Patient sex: F
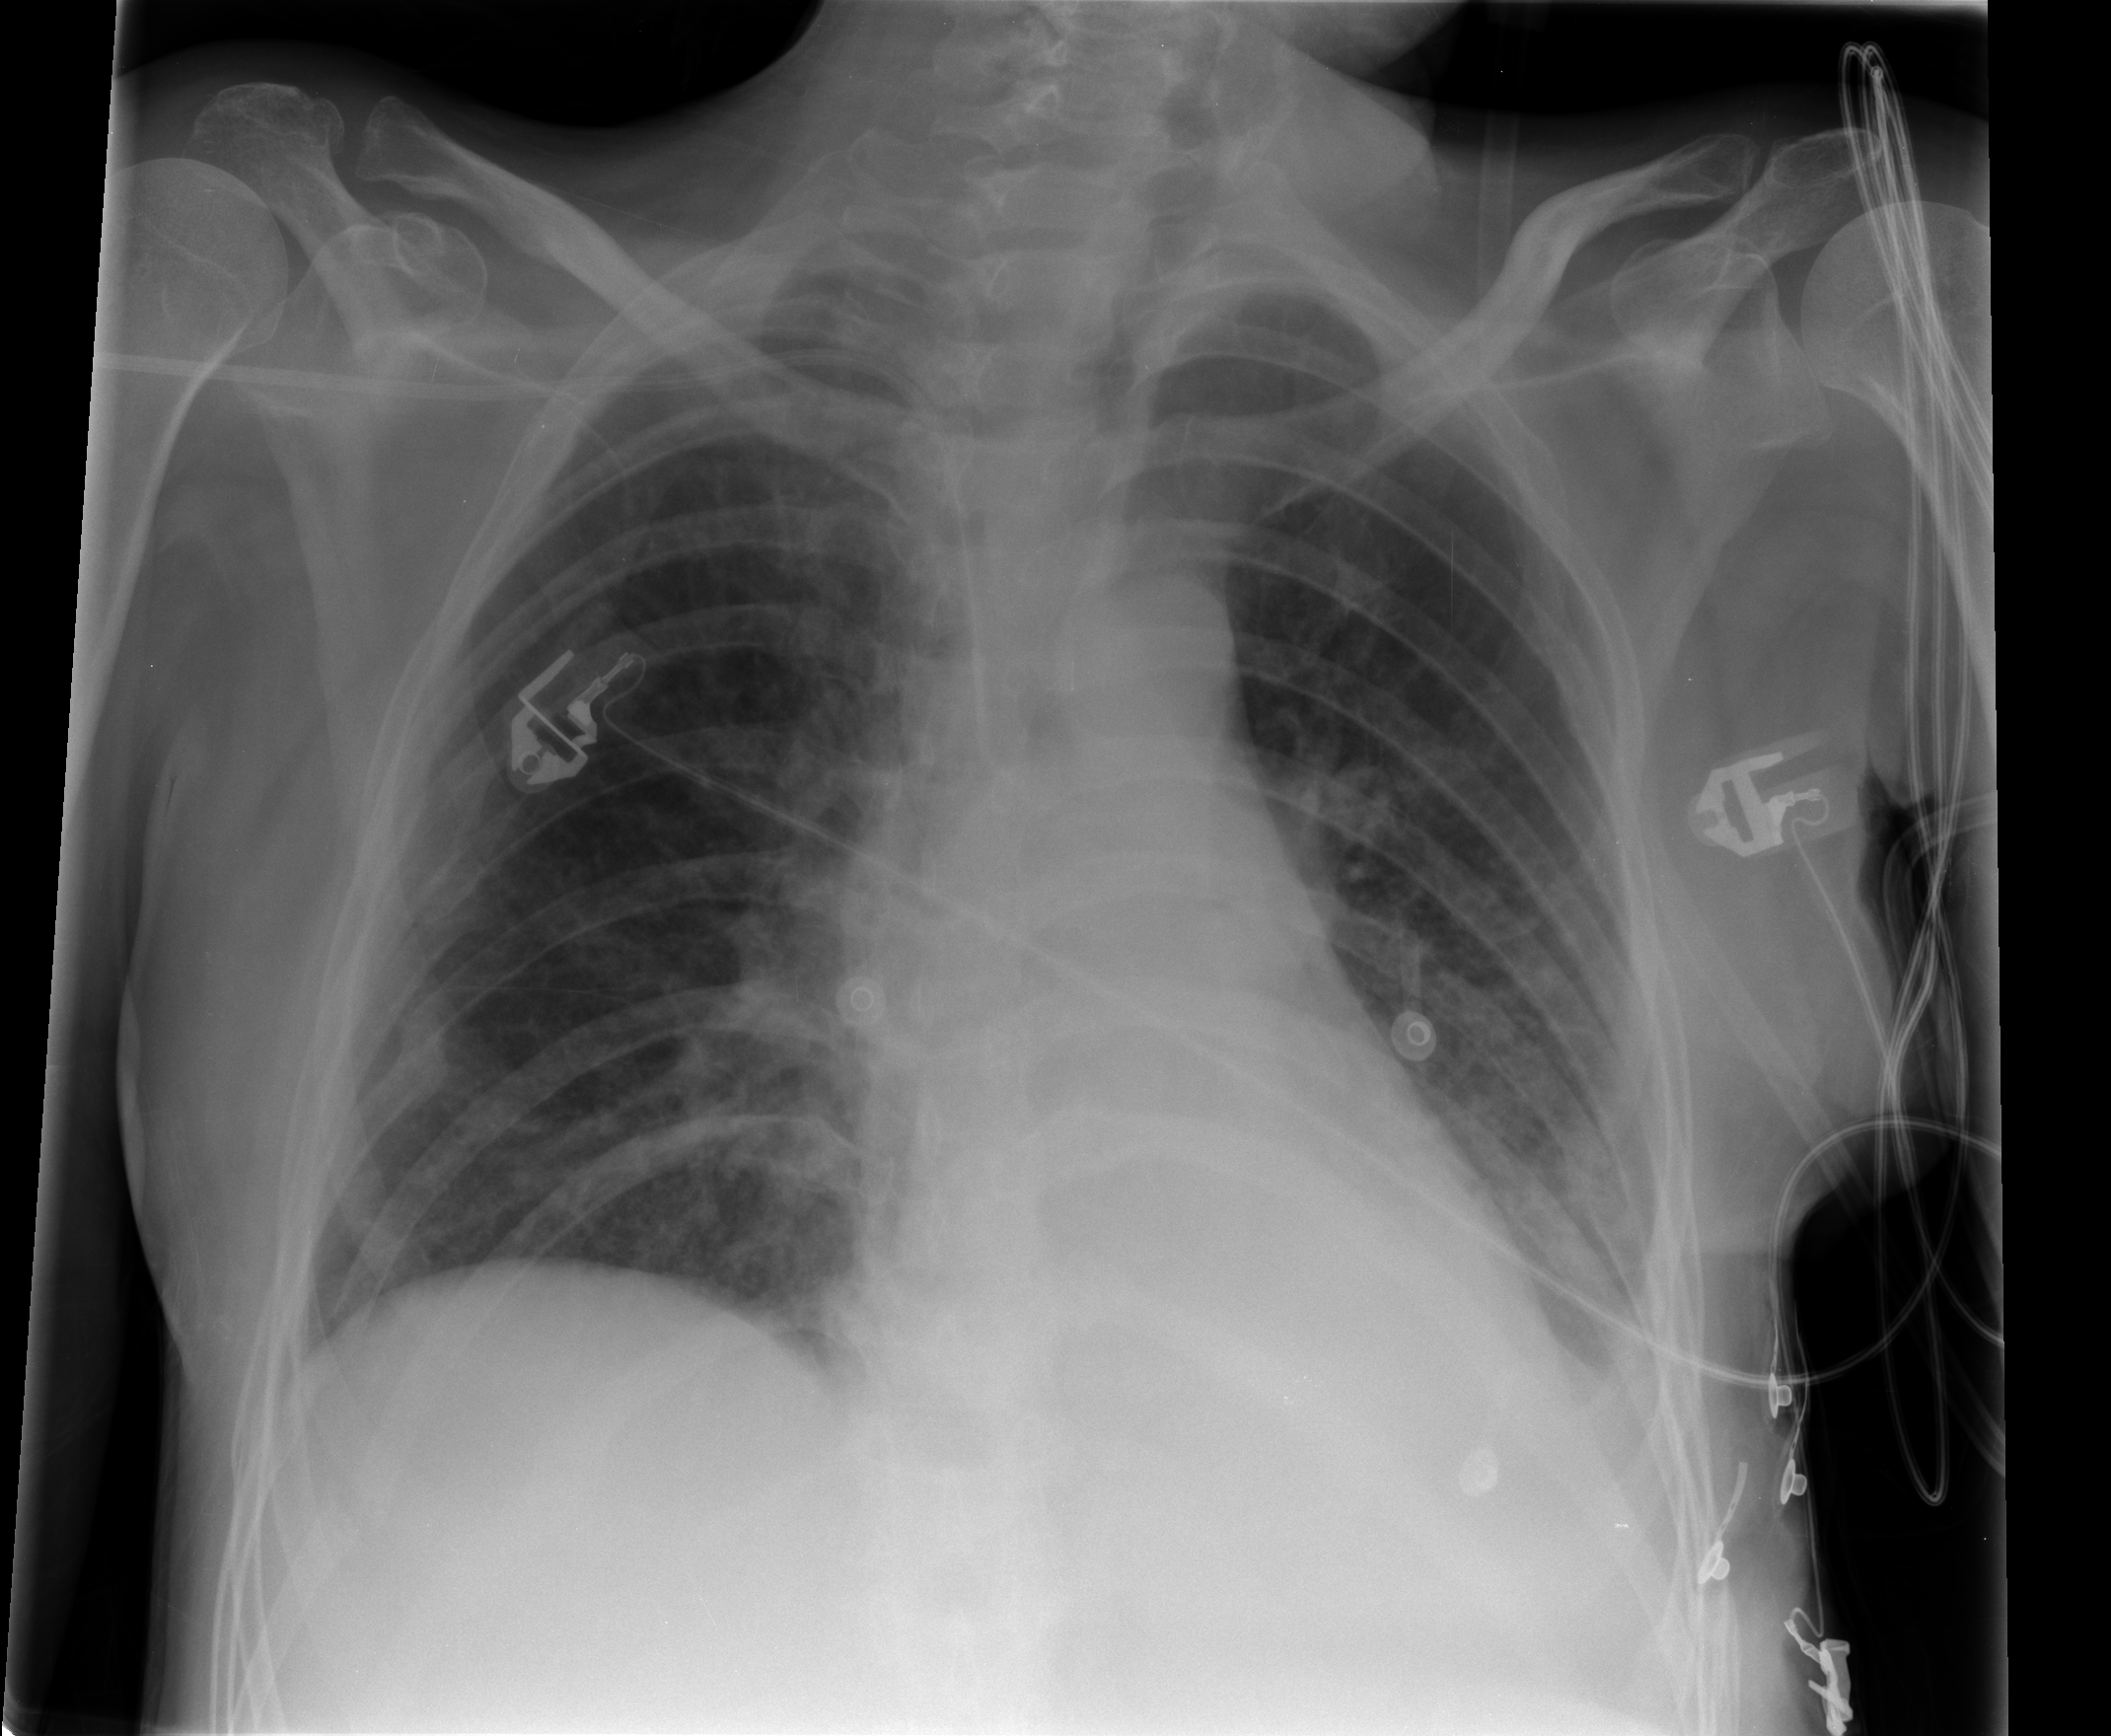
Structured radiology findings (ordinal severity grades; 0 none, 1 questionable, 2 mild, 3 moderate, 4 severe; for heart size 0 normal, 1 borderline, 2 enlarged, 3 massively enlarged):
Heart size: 0
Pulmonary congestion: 1
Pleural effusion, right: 0
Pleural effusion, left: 2
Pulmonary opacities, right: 0
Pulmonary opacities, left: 0
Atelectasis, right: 0
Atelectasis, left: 1